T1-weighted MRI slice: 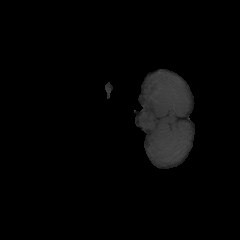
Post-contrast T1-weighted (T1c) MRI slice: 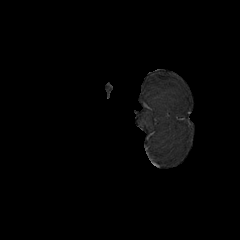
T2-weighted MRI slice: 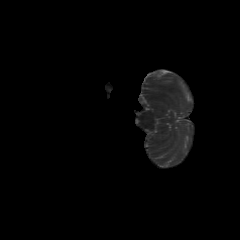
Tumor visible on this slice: no